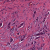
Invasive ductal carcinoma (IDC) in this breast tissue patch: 1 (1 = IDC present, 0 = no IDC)